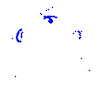
Particle: proton